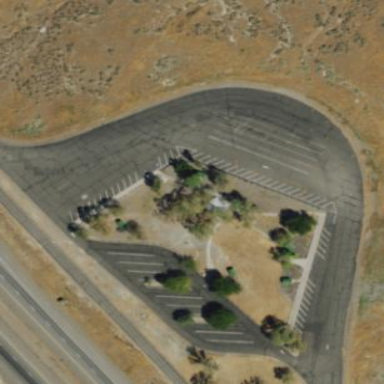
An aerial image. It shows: Rest area on the road.